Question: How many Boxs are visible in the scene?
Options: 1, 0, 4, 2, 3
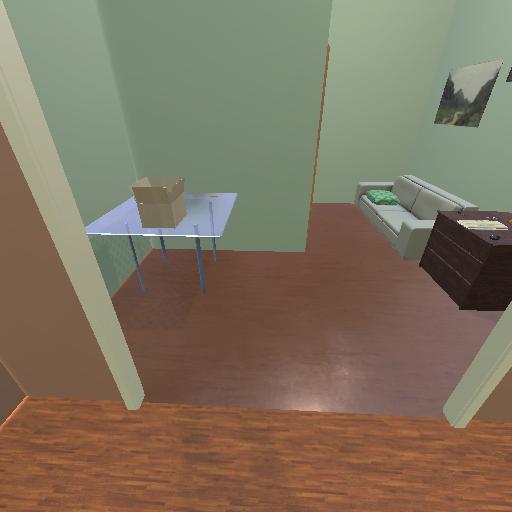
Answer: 1